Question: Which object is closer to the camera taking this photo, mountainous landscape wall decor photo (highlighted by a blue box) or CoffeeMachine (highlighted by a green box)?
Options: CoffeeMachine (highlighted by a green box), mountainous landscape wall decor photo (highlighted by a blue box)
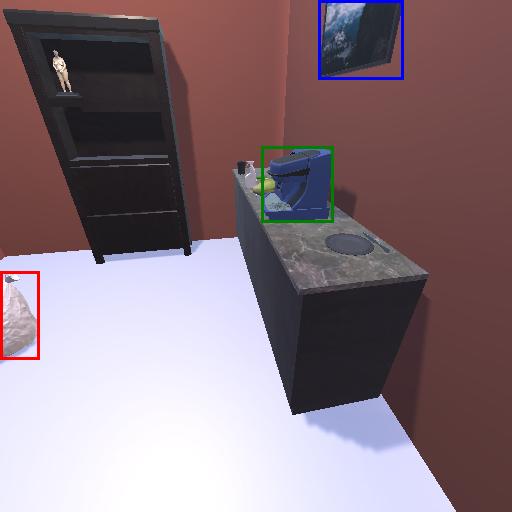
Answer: CoffeeMachine (highlighted by a green box)